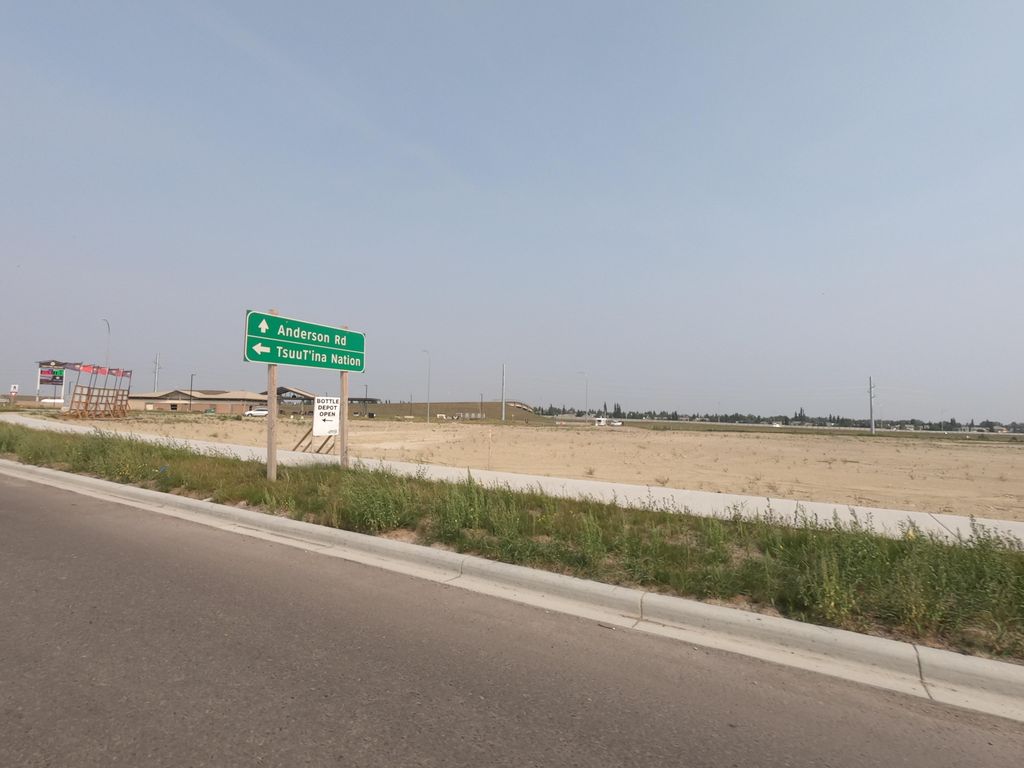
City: calgary